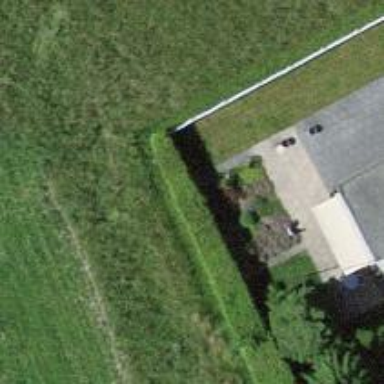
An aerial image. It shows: Hedge barrier.